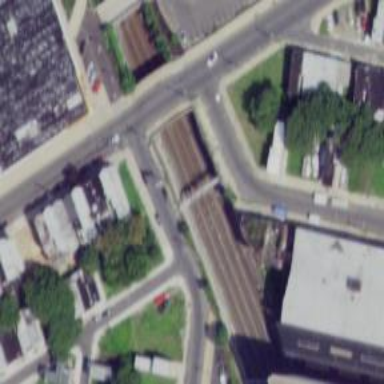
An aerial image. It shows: Railway signal.